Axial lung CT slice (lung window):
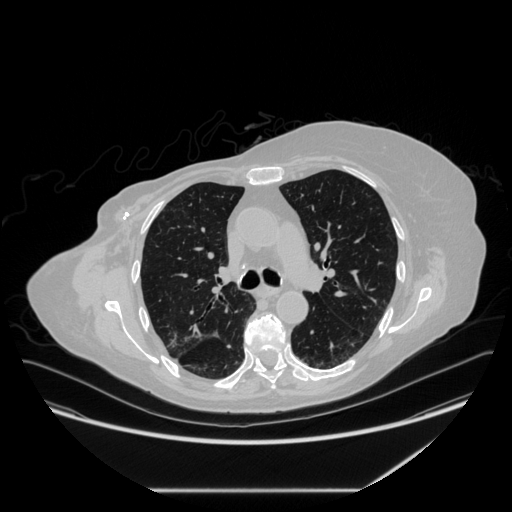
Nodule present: no